Question: I am trying to run a sample plugin
The extracted zip comprises of 2 jar files . So i loaded them into the eclipse by using the 'New->PluginDevelopment->Plugin form existing jar files' wizard .
This loads the plugin but it does not run as expected . Comparing it with a sample Hello world plugin i realize that it does not have a Activator.java file and a SampleAction.java file within the src folder .
How do i get this plugin to work ? Surely there must be a way .
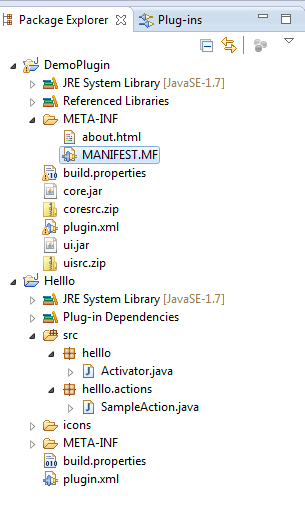
Answer: That example is very old and so is difficult to get going in modern eclipse. It still is a good introduction to writing debugger plugins but after you get the gist of the article, I advise looking at the current source code for any debuggers that you might be familiar with using.
You should note that there are two plugins. Keep them separate. I found it useful to extract the jar and src zip files into their respective plugin projects.
Then you have to upgrade the plugin manifest format. There should be a warning about each item that needs to changed. There might be a upgrade function in some versions of eclipse but I couldn't find in 3.7.1.
Open the manifest in the editor and select the MANIFEST.MF and plugin.xml bottom tabs to see the raw manifest. The work is mostly to move the data from plugin.xml to MANIFEST.MF. You can see it in plugin.xml and the use the editor pages to add the same information. Then delete it from plugin.xml. As you point out, one of the manifest items is the activation class. In the old plugin.xml format, this in in the Plugin/@Class attribute, so move it to the Activator field.
You'll end up with a few warnings about deprecated APIs. You can leave them or rewrite the simple functions that use them.
To run the plugins you need to run an 'Eclipse Application' launch (run/debug configuration).
The two plugins in the example don't create main toolbars or menus. You can see that they are loaded via 'Help > About > Installation Details > Plug-ins'. You should now be able to switch to the Debug perspective and open the Data Stack view. And, also 'Debug > Debug Configurations > Push Down Automata' will list PDA launch configurations. Note: You can set breakpoints in .pda files (Ctrl+Shift+B) but the plugins don't implement vertical editor ruler markers so you can only see them in the Breakpoints view.